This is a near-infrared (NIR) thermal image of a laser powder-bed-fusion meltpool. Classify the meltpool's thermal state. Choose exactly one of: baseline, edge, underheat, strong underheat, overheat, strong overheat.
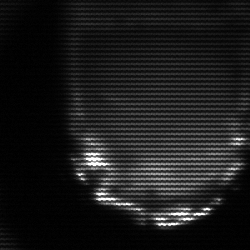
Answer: edge